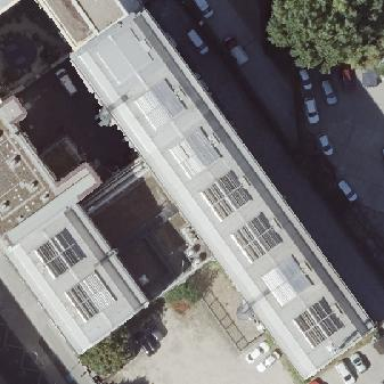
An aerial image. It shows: Industrial building with flat roof. It houses power generator.